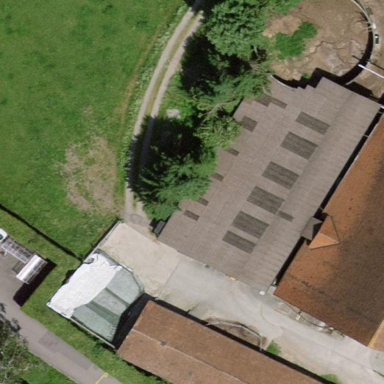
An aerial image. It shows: View of roof of building.